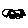
Label: car